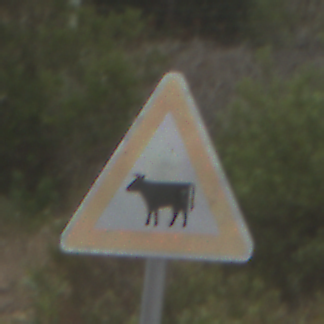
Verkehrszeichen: ViehtriebRechts
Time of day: Midday
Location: Outdoor (Nature)
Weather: Overcast
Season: NotSpecified
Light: Natural